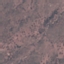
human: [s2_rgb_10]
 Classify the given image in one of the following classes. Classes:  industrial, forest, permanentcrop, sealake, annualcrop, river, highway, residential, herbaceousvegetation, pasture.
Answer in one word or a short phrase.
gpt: HerbaceousVegetation